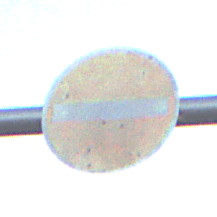
Verkehrszeichen: VerbotDerEinfahrt
Umgebung: Outdoor, Nature
Tageszeit: SunriseSunset
Wetter: Clear
Licht: Natural
Jahreszeit: NotSpecified
Kontrast: HighContrast